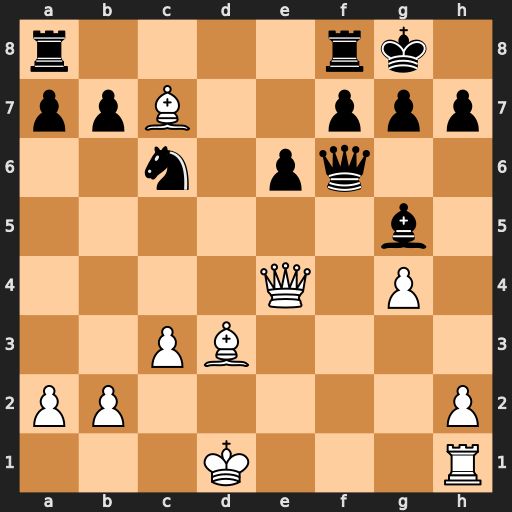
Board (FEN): r4rk1/ppB2ppp/2n1pq2/6b1/4Q1P1/2PB4/PP5P/3K3R
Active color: w
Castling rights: -
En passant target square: -
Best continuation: Qxh7#